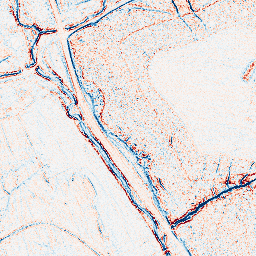
Category: edge_preserving
Decomposition family: bilateral
Decomposition parameters: d: 5
sigma_color: 25
sigma_space: 75
Upsampling method: quadratic
Upsampling parameters: scale: 8
Upsampling scale: 8